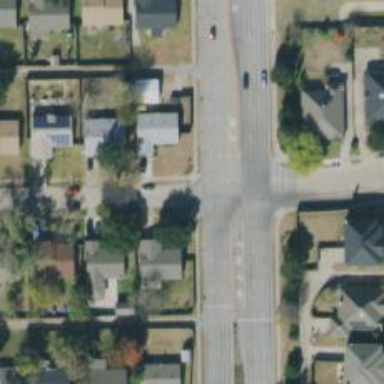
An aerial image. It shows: Crossing on footway.